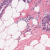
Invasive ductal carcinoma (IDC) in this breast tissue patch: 1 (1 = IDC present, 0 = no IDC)